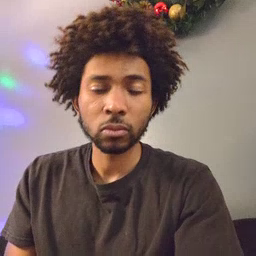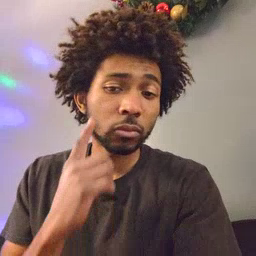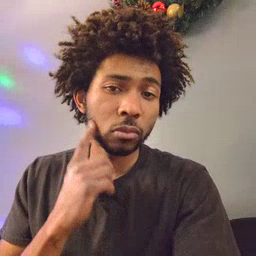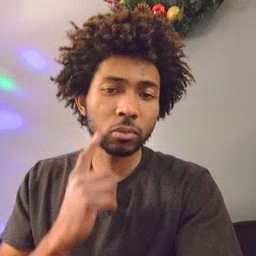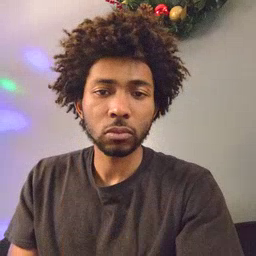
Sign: cheek